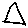
Label: triangle